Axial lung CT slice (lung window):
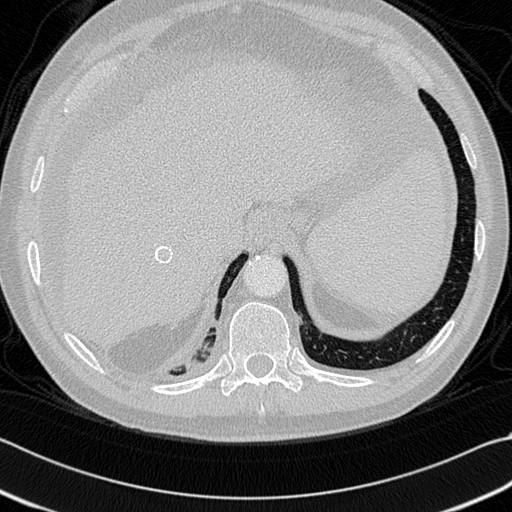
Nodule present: no